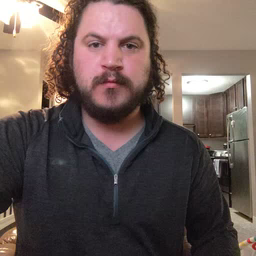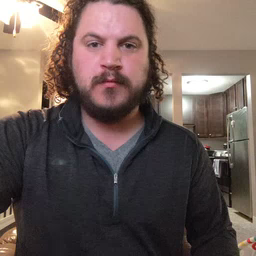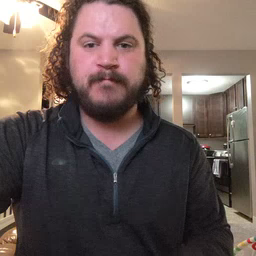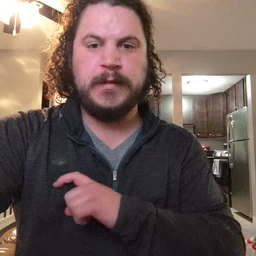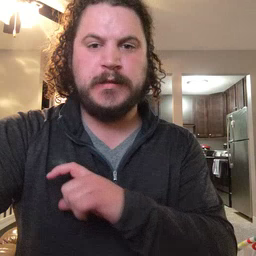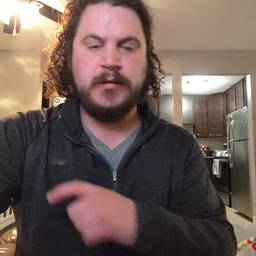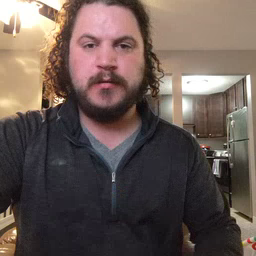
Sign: police